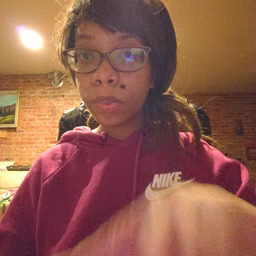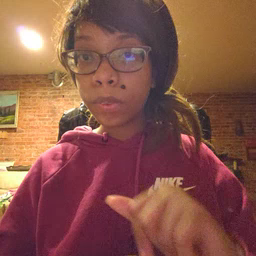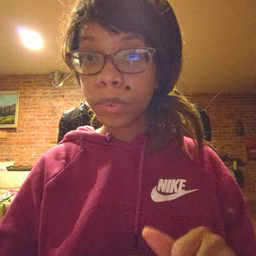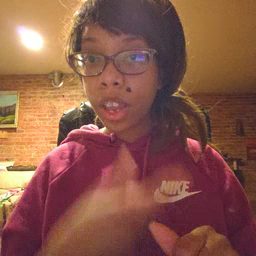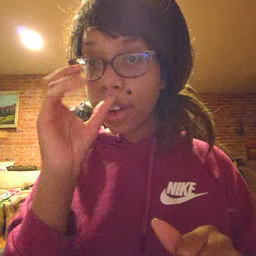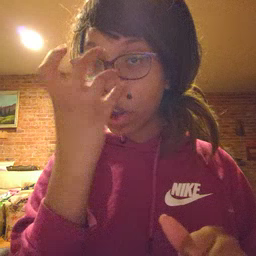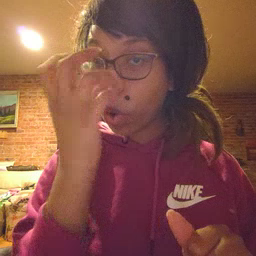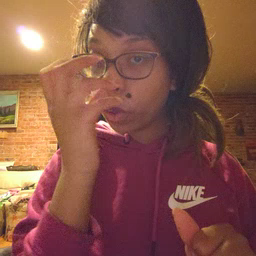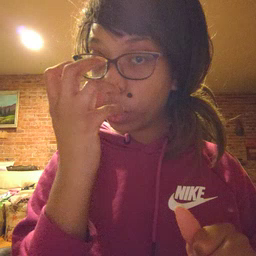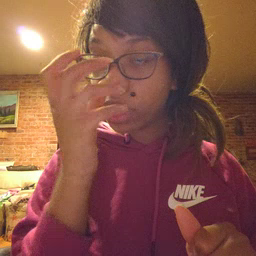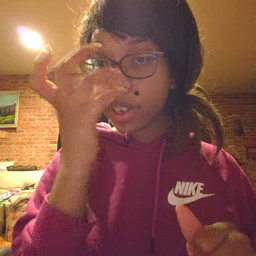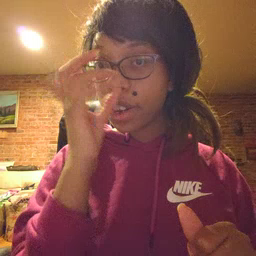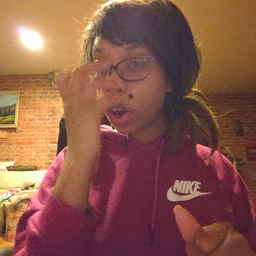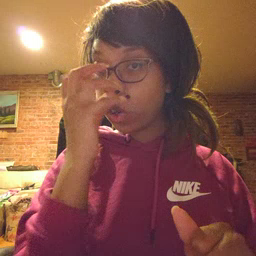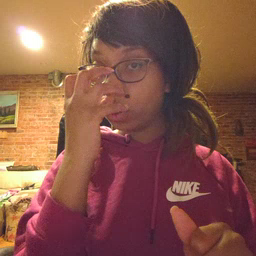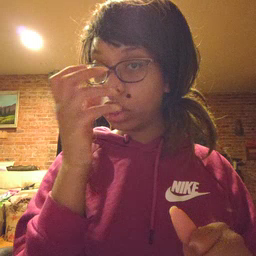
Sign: clown